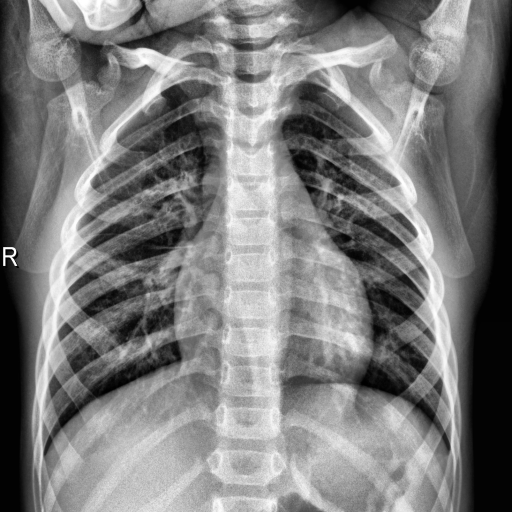
Finding: NORMAL